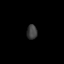
Tissue: skin
Cell type: Epithelial cells
Senescence score: 0.2632
Nuclear area (px): 150
Mean DAPI intensity: 61.727